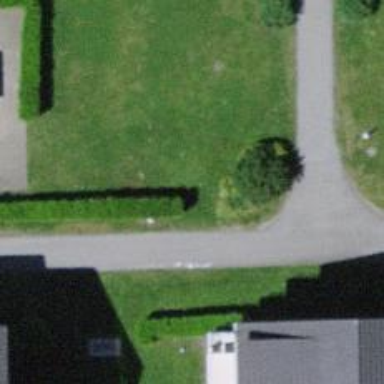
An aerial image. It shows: Hedge acting as barrier.